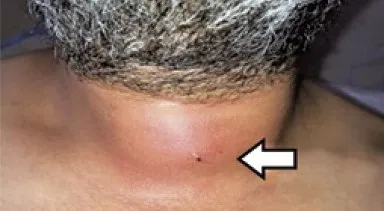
Appearance of the patient's neck upon admission. Anterior view of the patient's neck.
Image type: medical_photograph (skin_photograph)